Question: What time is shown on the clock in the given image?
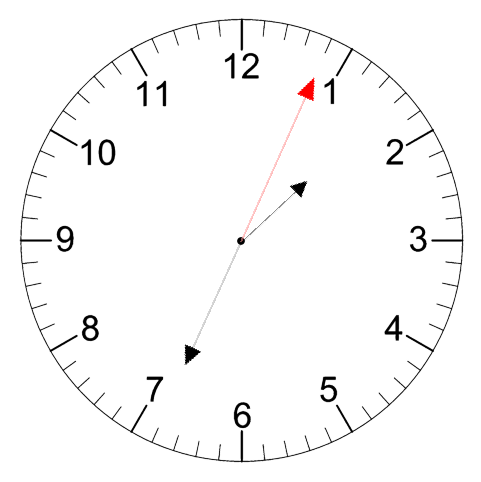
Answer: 01:34:04